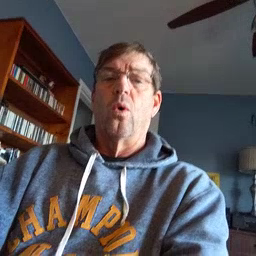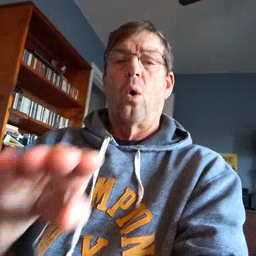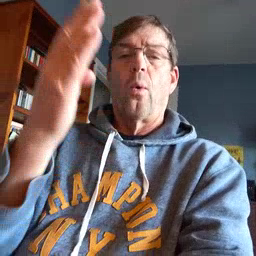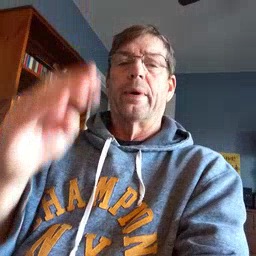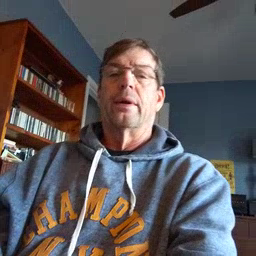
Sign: open